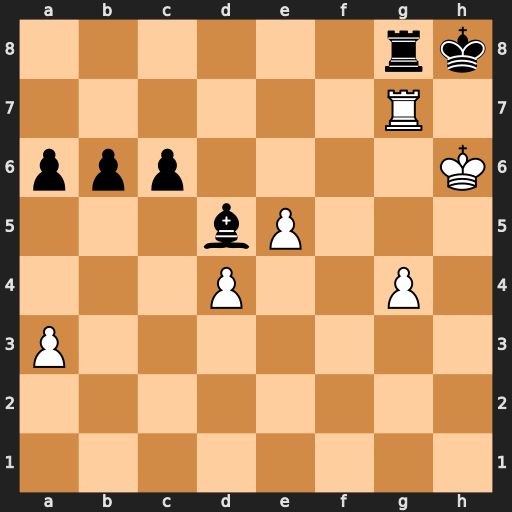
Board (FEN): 6rk/6R1/ppp4K/3bP3/3P2P1/P7/8/8
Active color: w
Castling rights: -
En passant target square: -
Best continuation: Rh7#